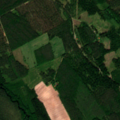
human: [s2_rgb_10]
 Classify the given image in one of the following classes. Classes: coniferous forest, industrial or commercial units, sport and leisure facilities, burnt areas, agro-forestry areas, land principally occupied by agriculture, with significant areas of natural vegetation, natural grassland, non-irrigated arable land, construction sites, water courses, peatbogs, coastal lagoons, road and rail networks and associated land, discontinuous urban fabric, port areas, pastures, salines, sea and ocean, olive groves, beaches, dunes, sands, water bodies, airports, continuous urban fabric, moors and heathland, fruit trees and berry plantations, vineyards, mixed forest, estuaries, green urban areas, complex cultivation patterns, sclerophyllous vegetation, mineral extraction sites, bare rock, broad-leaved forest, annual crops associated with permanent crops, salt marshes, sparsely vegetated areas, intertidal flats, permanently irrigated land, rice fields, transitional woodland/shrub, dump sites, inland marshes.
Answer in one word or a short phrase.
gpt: coniferous forest, mixed forest